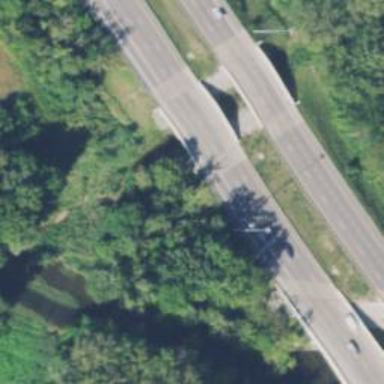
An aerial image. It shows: Motorway bridge.